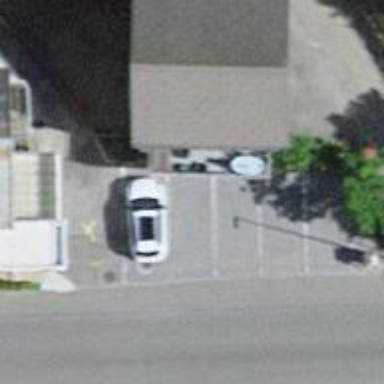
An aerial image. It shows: Restaurant.